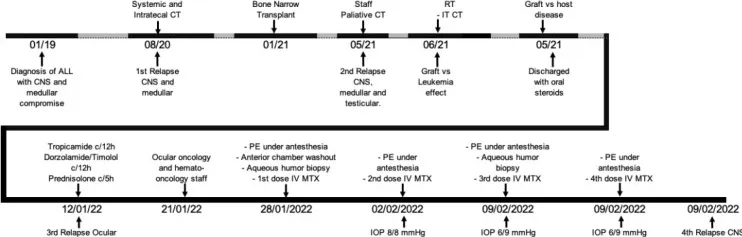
Treatment timeline.
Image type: chart (chart)